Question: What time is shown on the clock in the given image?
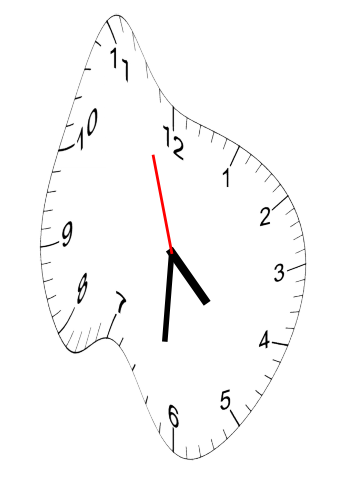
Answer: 04:30:57